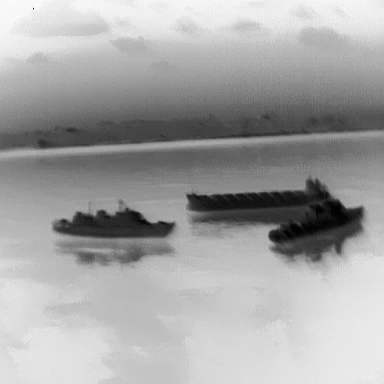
There are two warships in the infrared image.